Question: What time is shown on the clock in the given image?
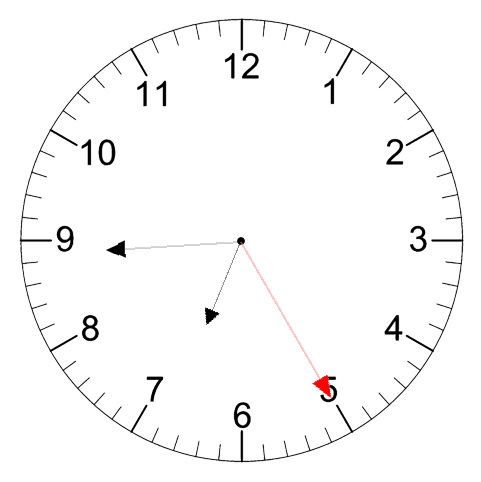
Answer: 06:44:25